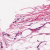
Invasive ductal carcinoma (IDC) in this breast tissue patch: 0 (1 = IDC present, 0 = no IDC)